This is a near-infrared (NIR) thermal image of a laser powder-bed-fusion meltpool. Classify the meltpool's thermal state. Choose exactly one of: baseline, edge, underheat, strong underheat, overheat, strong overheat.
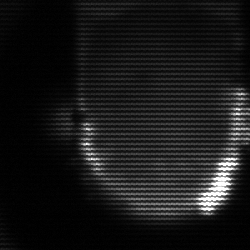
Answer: baseline